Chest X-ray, PA view. Patient: 49 years old, sex M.
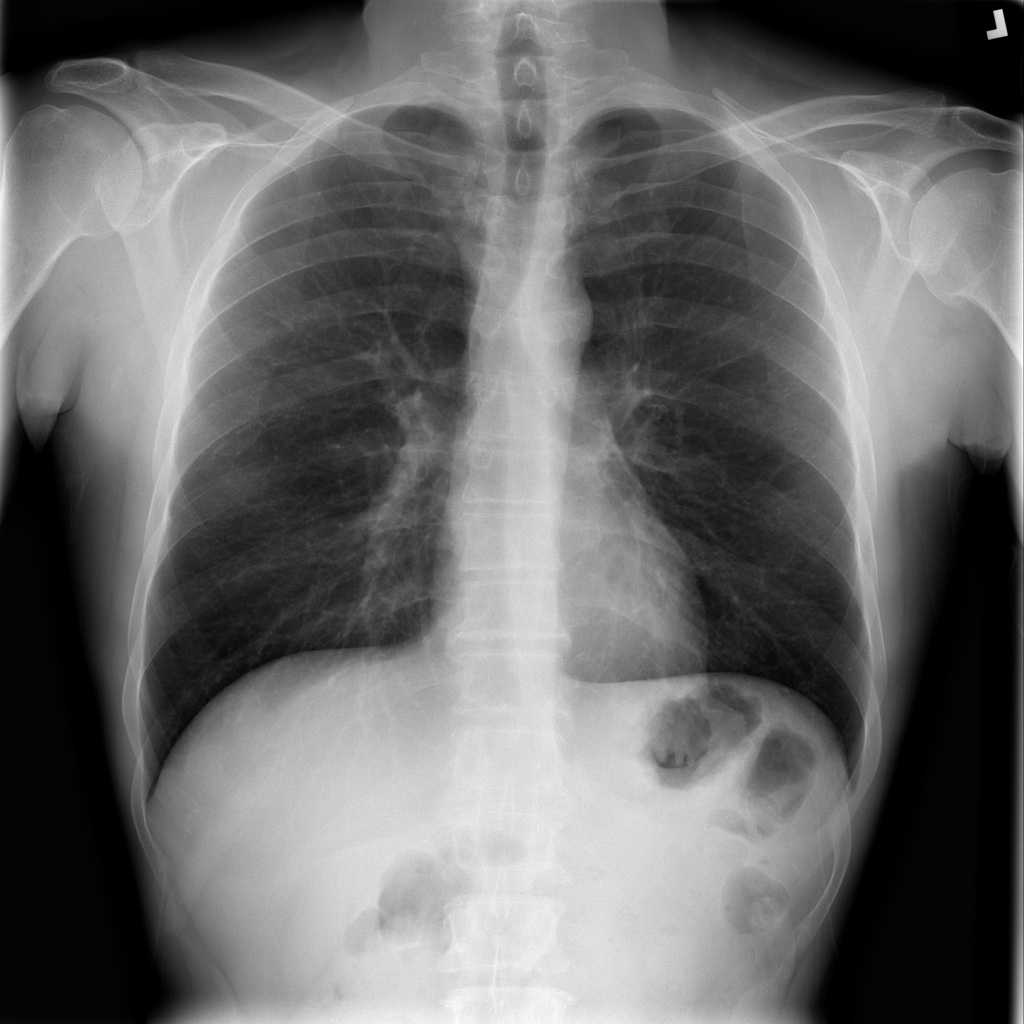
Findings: No Finding